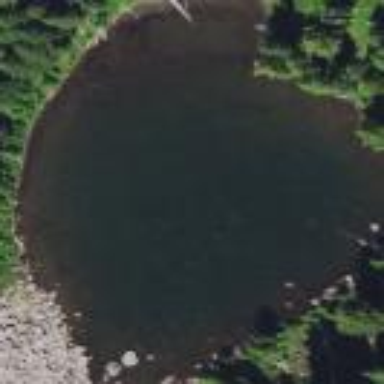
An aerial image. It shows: Peaceful pond surrounded by nature.